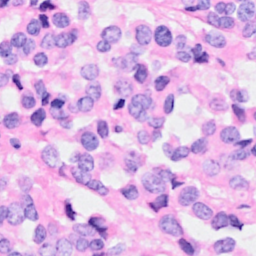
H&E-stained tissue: Breast